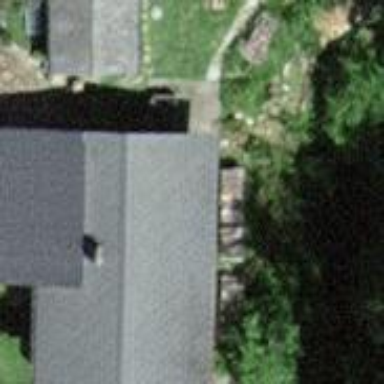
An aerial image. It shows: Simple and straightforward house.